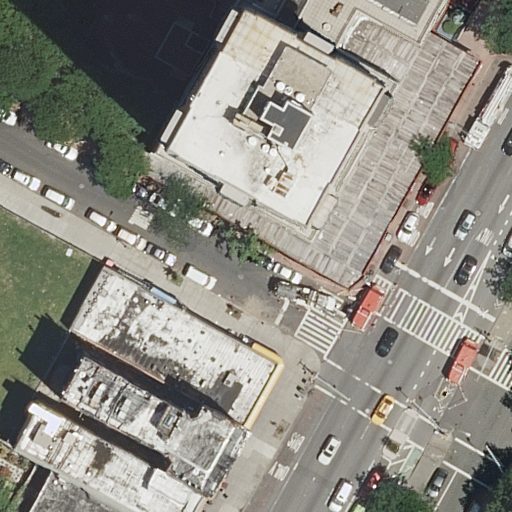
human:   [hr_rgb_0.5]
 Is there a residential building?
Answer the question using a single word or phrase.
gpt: yes

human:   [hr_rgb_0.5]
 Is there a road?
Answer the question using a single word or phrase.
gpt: yes

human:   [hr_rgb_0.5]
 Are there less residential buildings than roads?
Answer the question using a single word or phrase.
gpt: no

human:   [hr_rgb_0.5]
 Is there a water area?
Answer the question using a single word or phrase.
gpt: no

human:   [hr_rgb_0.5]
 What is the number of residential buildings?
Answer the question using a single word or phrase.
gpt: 6

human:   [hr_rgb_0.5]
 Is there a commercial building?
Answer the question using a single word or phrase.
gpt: no

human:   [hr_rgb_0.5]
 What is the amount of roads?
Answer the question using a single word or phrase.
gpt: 6

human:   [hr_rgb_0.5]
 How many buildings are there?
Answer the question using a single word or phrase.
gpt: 6

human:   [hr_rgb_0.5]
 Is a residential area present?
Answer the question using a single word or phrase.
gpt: yes

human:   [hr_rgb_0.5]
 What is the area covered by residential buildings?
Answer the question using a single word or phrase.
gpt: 2965m2

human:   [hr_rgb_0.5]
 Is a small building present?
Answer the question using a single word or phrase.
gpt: yes

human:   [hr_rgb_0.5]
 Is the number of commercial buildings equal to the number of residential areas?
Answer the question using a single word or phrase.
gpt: no

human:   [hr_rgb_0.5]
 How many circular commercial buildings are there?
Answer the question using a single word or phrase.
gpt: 0

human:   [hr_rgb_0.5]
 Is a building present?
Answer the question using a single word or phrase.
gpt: yes

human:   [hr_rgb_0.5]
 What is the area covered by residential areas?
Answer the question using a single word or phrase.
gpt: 1762m2

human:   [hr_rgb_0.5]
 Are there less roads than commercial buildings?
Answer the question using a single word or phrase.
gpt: no

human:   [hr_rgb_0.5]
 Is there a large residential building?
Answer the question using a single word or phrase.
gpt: yes

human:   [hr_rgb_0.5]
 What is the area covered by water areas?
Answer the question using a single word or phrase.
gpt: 0m2

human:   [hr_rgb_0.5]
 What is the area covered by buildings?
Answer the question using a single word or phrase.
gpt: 2965m2

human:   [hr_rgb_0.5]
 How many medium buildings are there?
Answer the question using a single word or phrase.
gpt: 2

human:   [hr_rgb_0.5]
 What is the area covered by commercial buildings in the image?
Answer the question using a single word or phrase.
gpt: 0m2

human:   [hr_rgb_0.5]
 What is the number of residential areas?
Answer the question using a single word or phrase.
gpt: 2

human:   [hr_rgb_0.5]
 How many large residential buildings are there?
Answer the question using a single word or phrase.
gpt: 2

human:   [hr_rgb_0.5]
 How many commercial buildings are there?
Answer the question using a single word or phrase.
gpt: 0

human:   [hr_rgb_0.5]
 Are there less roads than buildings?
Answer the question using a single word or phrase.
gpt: no

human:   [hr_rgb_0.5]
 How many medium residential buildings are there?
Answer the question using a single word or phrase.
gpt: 2

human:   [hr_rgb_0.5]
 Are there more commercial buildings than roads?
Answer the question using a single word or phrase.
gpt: no

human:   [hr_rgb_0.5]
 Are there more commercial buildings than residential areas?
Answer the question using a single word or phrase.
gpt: no

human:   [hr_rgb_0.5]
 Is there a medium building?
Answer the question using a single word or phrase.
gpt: yes

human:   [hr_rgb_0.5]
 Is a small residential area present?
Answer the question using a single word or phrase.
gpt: yes

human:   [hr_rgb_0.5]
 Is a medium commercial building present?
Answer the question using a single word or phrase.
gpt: no

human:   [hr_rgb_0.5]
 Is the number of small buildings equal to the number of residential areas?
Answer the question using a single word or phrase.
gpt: yes

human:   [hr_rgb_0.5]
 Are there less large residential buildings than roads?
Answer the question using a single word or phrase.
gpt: yes

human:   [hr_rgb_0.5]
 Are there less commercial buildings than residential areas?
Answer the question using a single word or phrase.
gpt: yes

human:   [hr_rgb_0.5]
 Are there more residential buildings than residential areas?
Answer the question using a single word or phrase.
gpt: yes

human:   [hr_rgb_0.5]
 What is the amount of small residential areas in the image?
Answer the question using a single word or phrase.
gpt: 1

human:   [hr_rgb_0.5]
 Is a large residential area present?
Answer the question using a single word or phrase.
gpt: yes

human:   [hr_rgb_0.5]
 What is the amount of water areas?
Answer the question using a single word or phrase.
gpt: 0

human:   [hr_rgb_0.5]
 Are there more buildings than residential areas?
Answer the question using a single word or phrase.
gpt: yes

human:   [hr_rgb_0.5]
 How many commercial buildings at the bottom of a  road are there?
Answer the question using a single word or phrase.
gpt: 0

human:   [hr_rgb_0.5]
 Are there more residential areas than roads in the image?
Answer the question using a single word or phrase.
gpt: no

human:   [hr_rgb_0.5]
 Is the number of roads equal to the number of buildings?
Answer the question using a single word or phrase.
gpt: yes

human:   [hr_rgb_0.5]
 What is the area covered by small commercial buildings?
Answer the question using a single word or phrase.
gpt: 0m2

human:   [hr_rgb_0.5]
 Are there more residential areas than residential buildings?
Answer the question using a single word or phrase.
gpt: no

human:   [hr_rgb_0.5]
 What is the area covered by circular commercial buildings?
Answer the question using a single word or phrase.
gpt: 0m2

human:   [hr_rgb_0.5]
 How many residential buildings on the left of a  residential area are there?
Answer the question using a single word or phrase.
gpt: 6

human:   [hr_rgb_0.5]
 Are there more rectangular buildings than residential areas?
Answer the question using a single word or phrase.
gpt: yes

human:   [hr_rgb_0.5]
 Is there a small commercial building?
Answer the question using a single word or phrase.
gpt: no

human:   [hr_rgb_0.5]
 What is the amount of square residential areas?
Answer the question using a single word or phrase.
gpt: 0

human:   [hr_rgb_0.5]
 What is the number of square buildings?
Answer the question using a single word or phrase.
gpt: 0

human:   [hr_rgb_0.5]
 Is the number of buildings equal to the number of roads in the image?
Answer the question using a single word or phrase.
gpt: yes

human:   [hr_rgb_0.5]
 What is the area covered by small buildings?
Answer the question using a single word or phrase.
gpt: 166m2

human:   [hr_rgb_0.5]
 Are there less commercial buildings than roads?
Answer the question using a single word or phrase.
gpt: yes

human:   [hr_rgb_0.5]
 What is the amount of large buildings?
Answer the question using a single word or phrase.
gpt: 2

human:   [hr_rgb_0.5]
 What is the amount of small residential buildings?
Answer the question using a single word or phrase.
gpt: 2

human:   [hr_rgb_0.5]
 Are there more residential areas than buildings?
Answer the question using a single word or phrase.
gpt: no

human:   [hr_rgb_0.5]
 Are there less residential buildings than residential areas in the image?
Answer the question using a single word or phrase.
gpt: no

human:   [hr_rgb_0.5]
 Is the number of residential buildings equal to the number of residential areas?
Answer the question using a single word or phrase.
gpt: no

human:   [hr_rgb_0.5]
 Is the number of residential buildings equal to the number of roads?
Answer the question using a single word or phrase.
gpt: yes

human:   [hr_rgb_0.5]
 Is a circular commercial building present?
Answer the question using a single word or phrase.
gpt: no

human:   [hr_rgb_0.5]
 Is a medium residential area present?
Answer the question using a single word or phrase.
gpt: no

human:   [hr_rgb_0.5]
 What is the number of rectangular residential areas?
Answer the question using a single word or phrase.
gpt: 2

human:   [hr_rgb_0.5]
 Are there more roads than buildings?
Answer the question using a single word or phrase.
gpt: no

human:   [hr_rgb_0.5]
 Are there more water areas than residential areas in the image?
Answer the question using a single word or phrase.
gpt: no